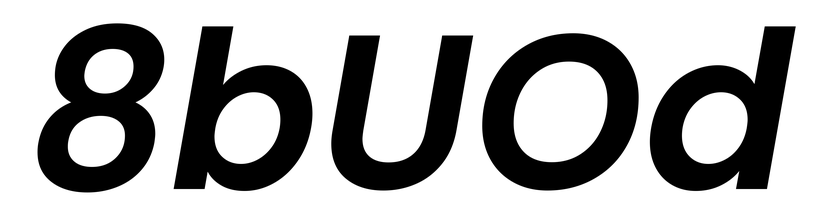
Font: Poppins-SemiBoldItalic